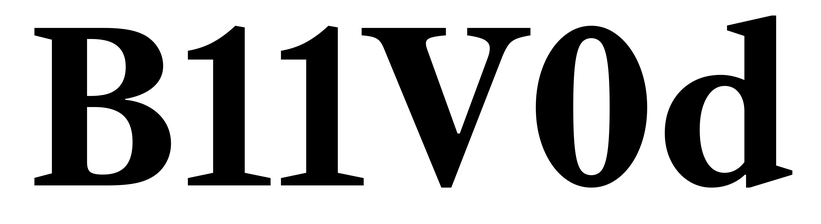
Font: LibreCaslonText_Bold